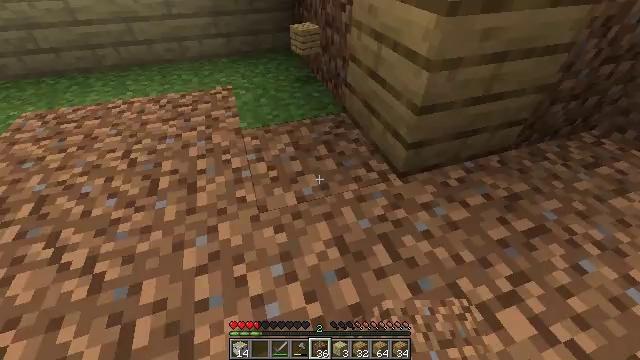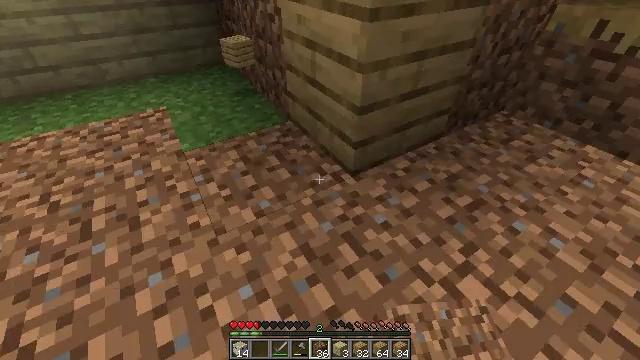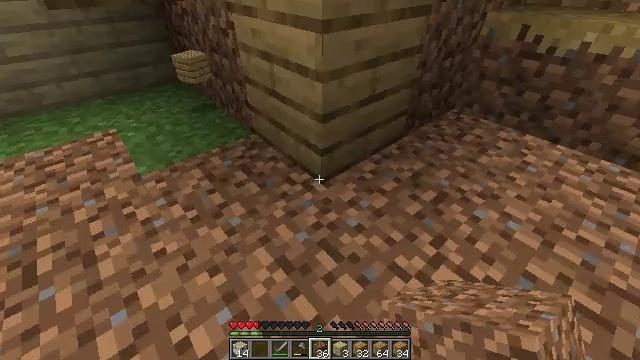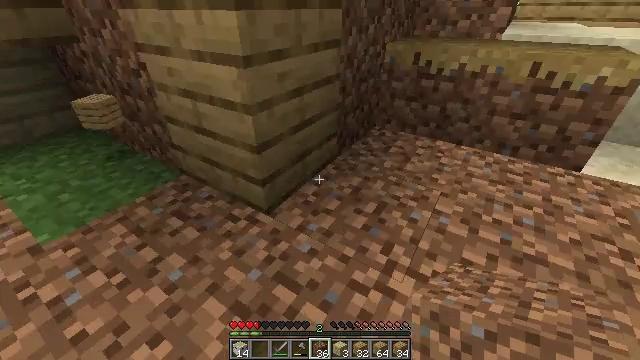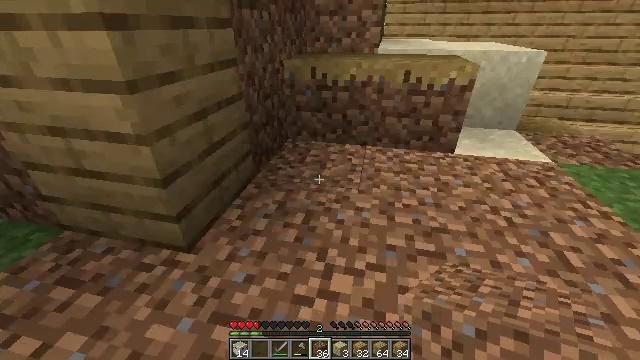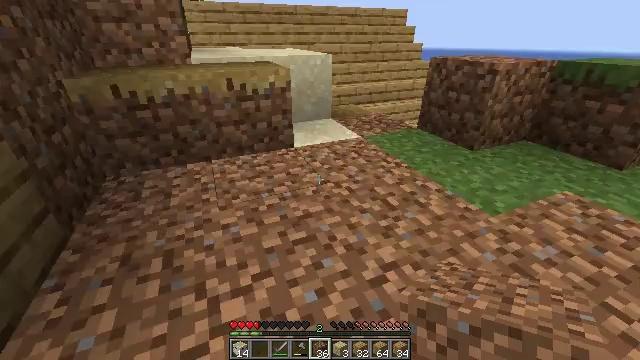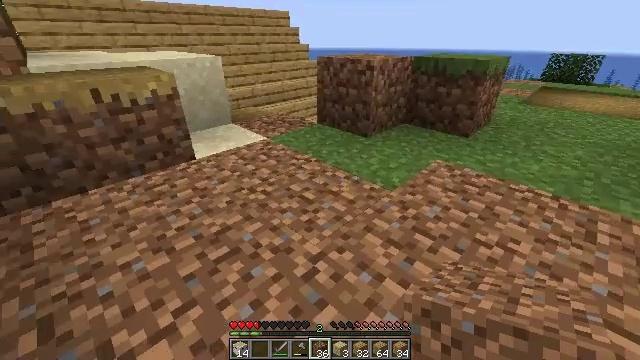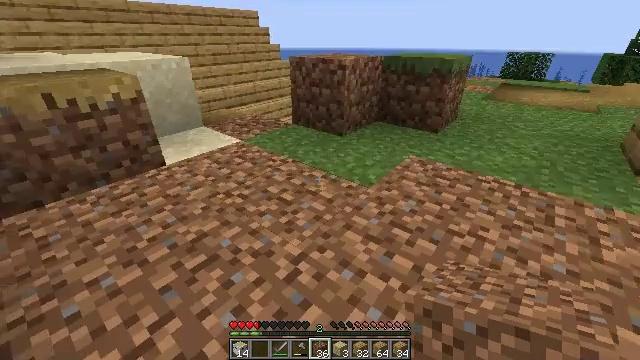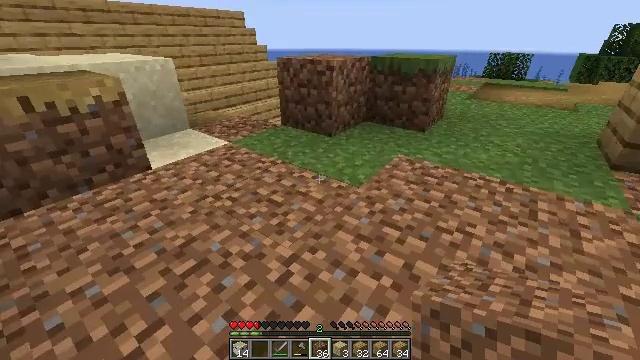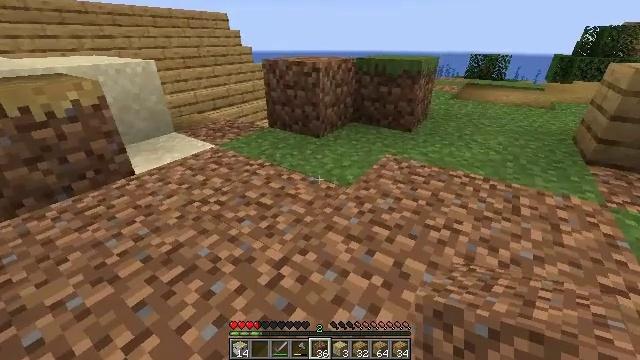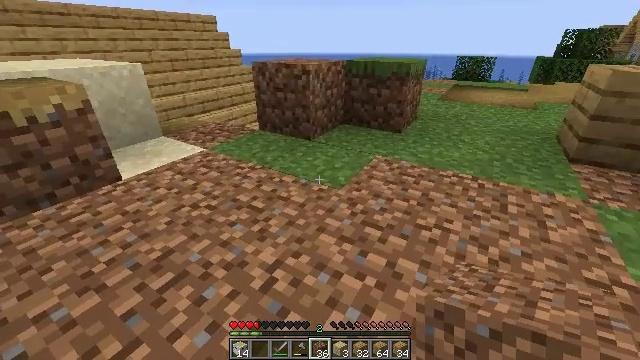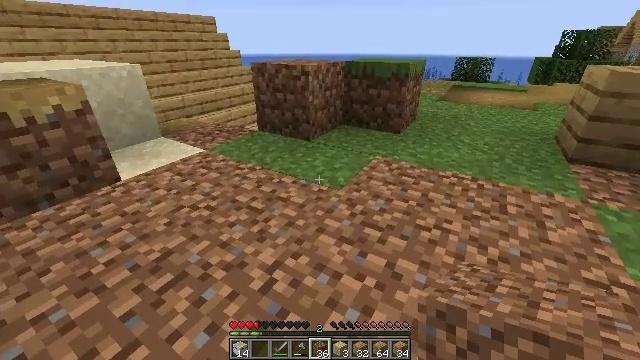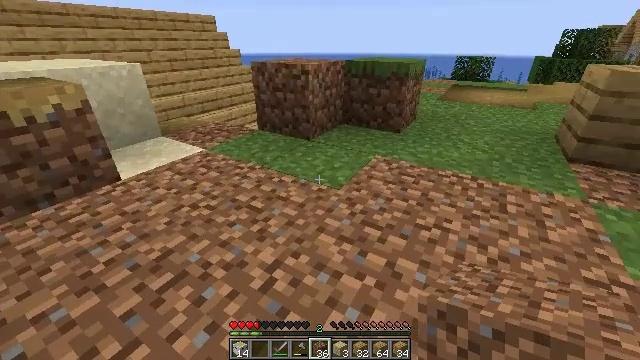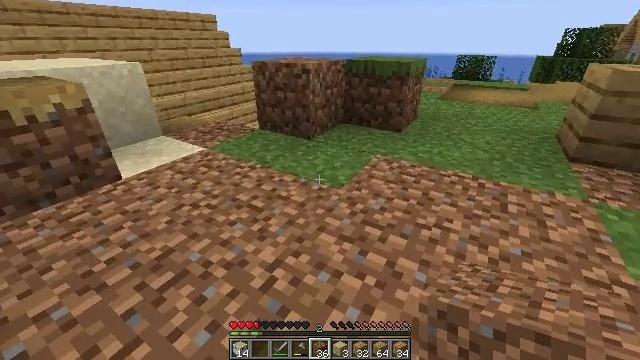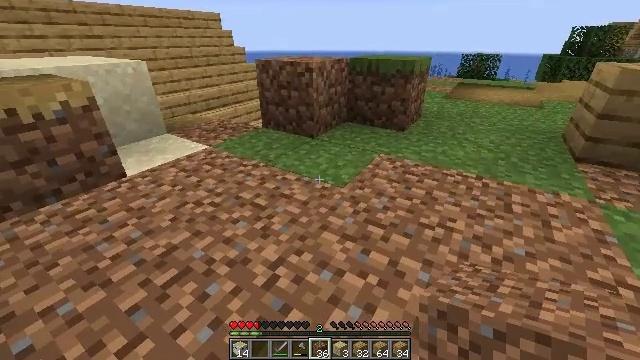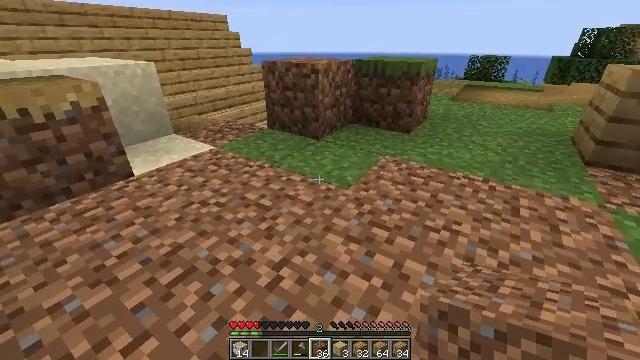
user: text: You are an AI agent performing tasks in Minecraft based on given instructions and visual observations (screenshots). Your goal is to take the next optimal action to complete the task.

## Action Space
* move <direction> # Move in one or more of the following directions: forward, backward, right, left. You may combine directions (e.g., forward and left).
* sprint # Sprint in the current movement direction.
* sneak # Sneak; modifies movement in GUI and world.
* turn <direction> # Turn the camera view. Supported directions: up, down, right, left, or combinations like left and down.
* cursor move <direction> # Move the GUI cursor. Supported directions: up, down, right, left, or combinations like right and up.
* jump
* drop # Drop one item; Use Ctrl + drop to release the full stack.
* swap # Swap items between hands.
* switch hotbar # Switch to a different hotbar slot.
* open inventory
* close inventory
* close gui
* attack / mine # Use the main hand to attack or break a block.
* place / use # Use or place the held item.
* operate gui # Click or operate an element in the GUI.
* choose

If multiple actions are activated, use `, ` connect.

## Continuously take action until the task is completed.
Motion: motion action
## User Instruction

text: Collect dirt by holding left button.
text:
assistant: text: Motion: sneak, turn right and up
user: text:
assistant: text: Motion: sneak, turn right and up
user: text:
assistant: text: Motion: sneak, turn right and up
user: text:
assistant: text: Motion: sneak, turn right and up
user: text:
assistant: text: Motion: sneak, turn right and up
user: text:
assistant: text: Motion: sneak, turn right
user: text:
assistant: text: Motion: sneak, turn right
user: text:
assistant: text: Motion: sneak, turn right
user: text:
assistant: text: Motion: sneak, turn right
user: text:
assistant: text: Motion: sneak, turn right
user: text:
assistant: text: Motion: sneak
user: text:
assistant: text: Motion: sneak
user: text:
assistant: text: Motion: sneak
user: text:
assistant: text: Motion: sneak
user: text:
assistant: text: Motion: sneak, turn left
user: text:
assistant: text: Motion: sneak
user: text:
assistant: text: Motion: sneak, turn left and up
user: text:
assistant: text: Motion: sneak
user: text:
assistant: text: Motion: sneak, turn left
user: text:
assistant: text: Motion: sneak
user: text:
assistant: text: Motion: sneak
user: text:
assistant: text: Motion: sneak
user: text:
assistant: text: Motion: sneak
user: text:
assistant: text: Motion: sneak, turn left and up
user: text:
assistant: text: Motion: sneak
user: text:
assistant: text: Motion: sneak, turn left
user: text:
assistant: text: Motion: sneak
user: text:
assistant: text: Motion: sneak
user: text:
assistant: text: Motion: sneak, turn left
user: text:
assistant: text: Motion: sneak, turn left